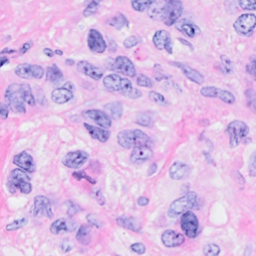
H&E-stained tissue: Breast